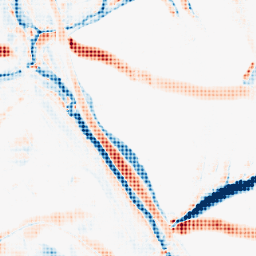
Category: morphological
Decomposition family: morphological_rect
Decomposition parameters: operation: average
width: 10
height: 20
Upsampling method: sinc_blackman
Upsampling parameters: scale: 4
kernel_size: 4
Upsampling scale: 4